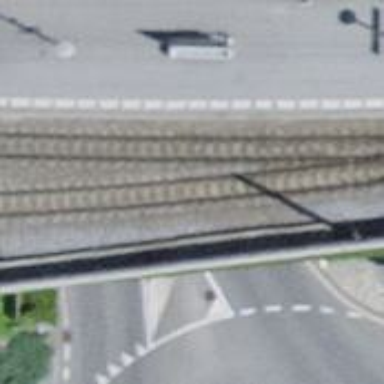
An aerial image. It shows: Tertiary road passing through tunnel with asphalt surface.